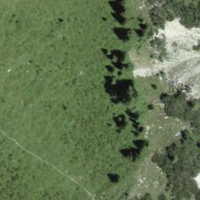
EUNIS habitat code: 26
Species observed at this site:
Dryas octopetala